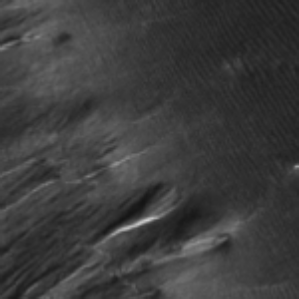
Label: frost